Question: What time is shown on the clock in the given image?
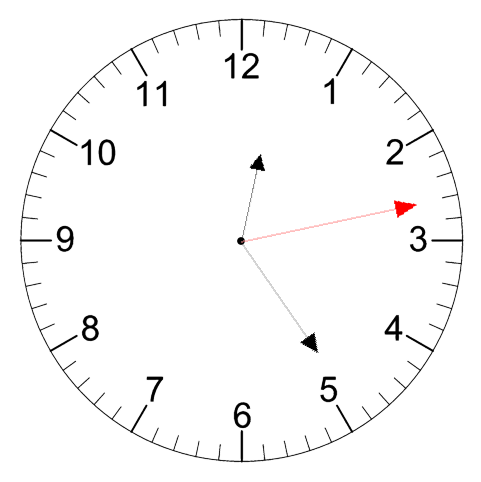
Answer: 12:24:13